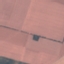
Land use / land cover: AnnualCrop